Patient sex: F
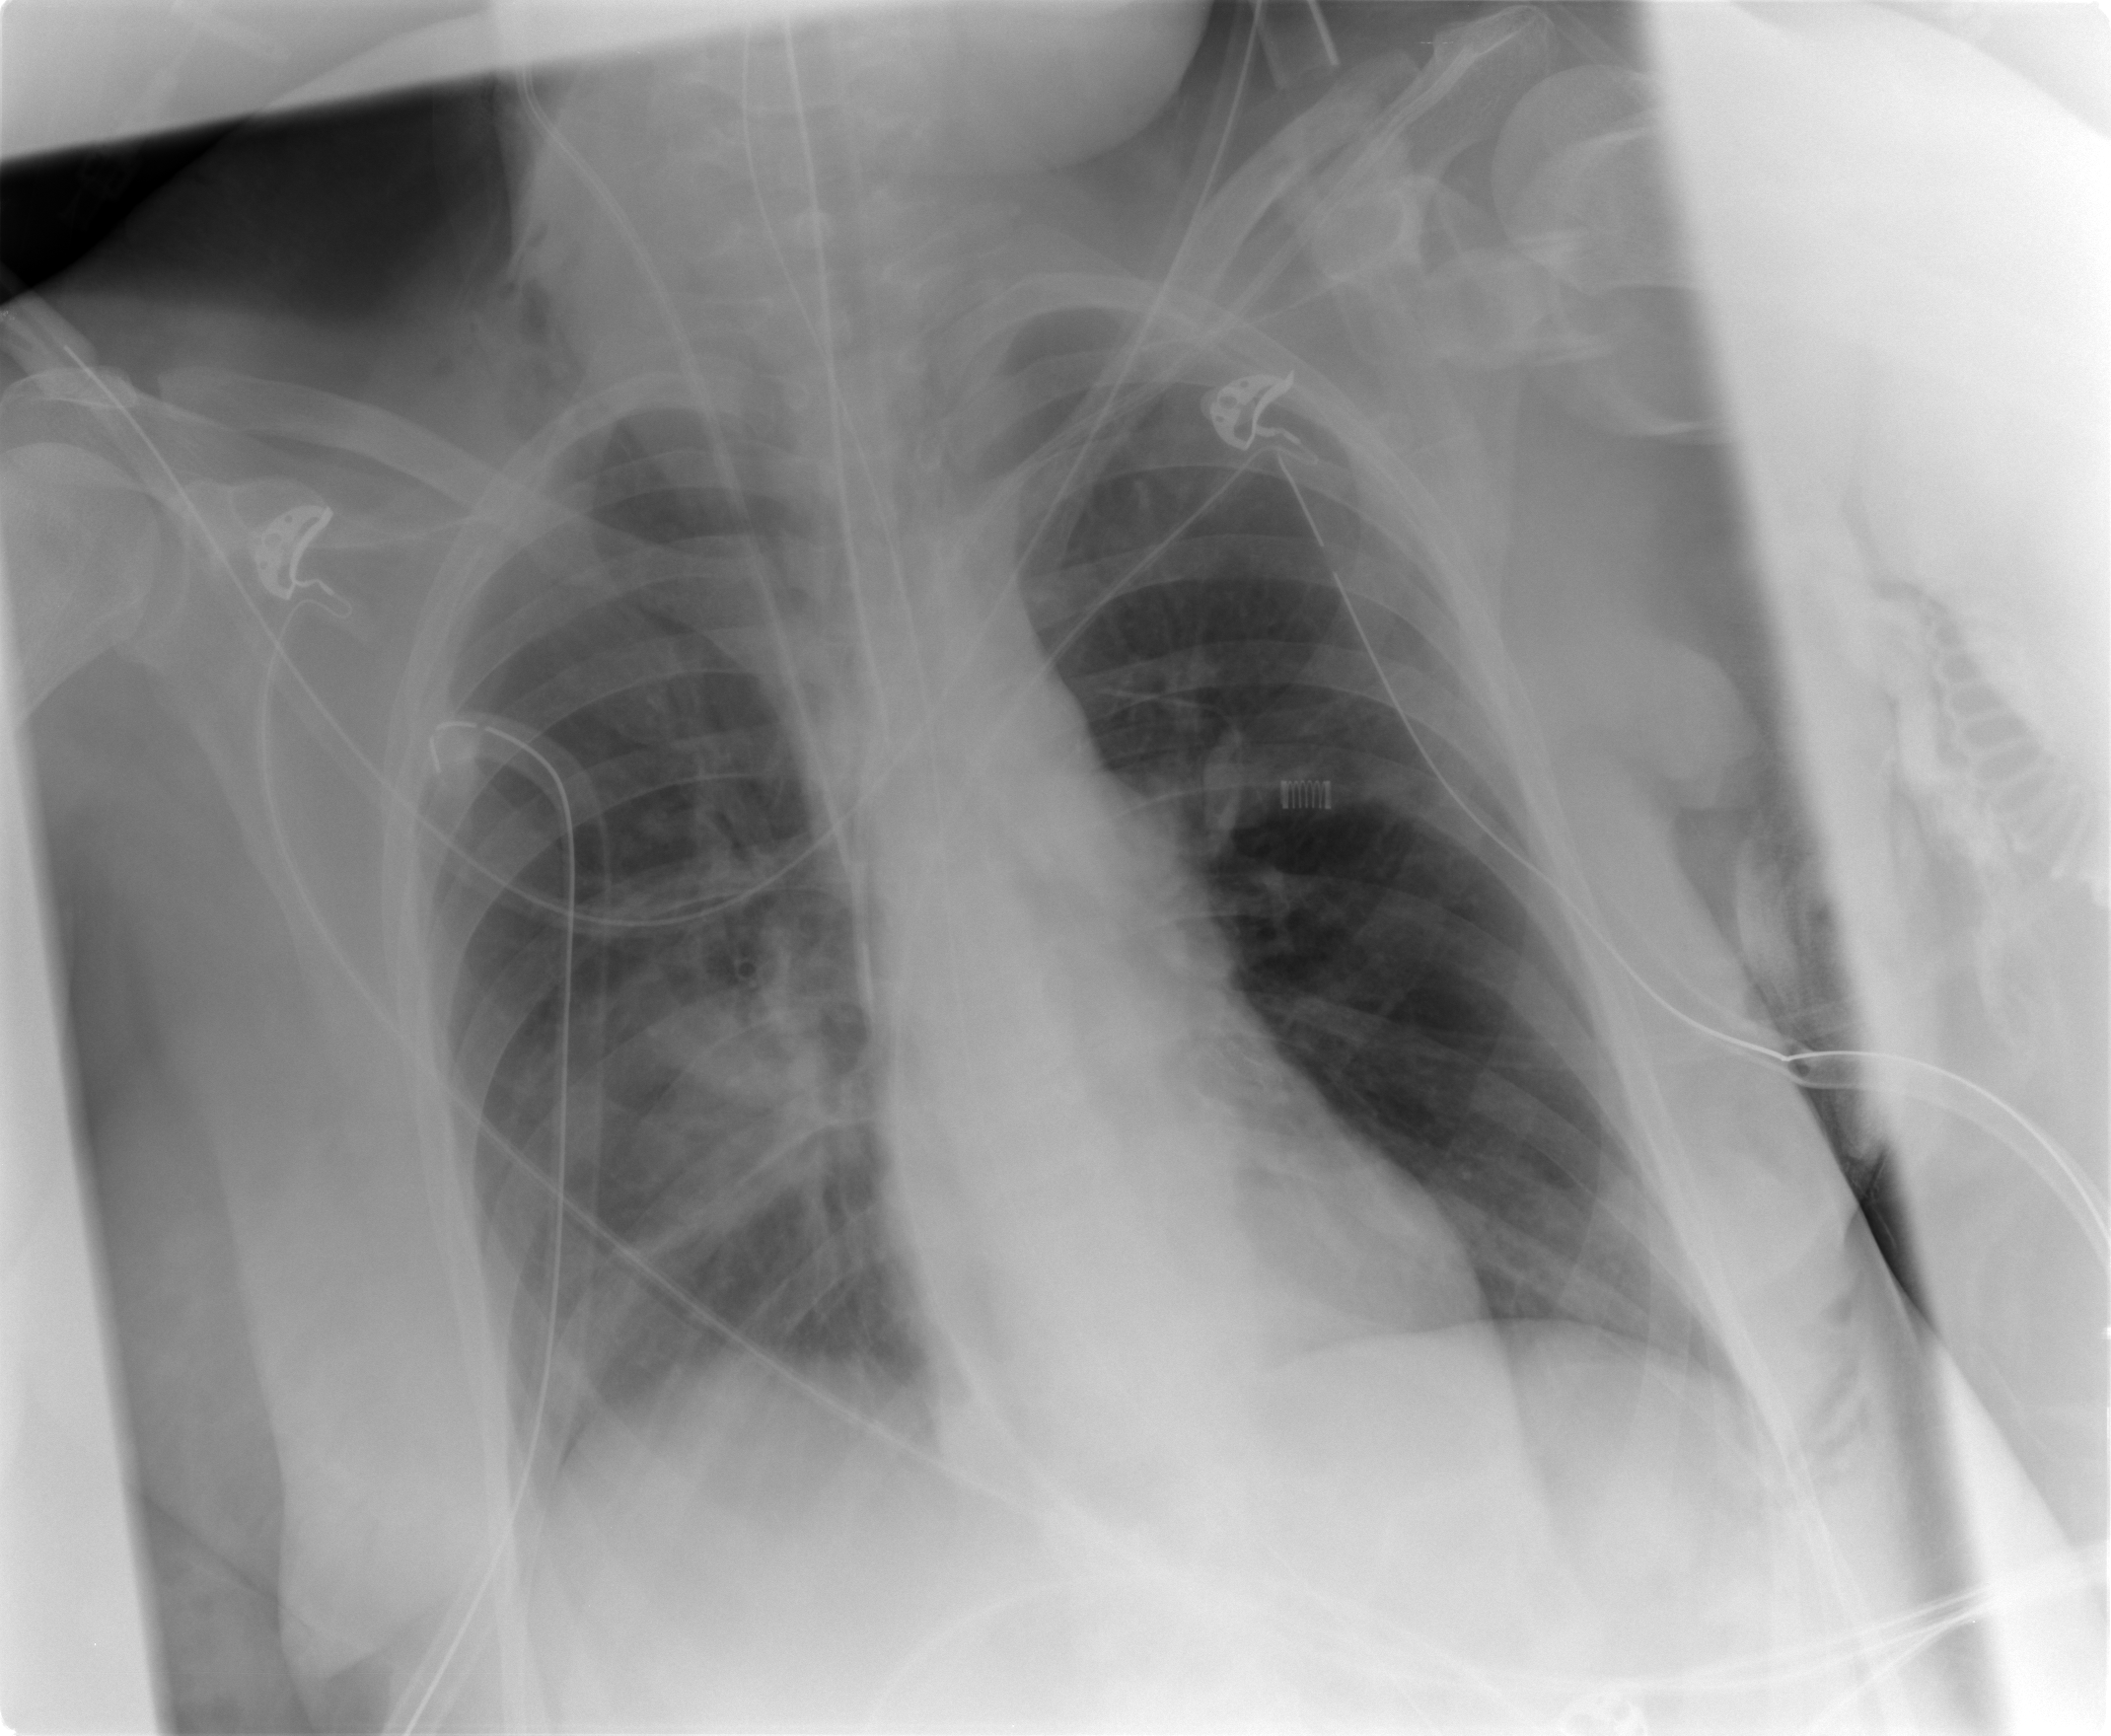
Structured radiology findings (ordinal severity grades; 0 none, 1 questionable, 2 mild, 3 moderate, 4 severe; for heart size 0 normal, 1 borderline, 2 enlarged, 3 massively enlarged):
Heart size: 0
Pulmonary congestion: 2
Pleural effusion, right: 1
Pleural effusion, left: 1
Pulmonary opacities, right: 1
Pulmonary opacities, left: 0
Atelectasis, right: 2
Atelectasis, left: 2